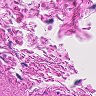
Metastatic tissue present: no